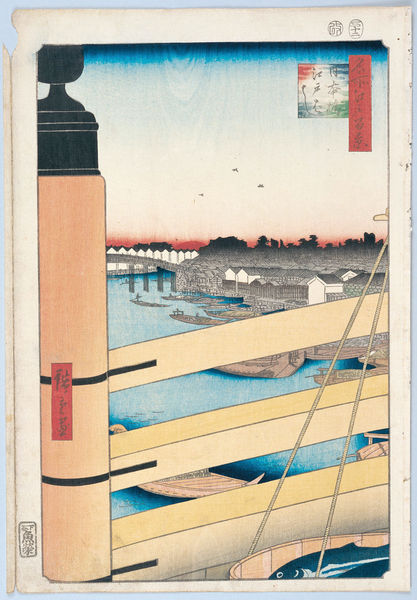
Titel: 100 berühmte Ansichten von Edo
Künstler: Utagawa Hiroshige
Schlagwörter: blau, himmel, meer, wasser, weiß, bäume, fluss, gelb, stadt, holz, pfeiler, schwarz, säule, haus, rot, malerei, horizont, häuser, vögel, brücke, boot, boote, holzschnitt, japan, schiffe, schrift, wellen, dorf, farbe, silhouette, hafen, planken, japonismus, geländer, bretter, japanisch, schriftzeichen, seil, becken, asien, lithographie, litographie, chinesisch, fisch, farbholzschnitt, 1800, chinesisch asiatisch, hiroshima, silhoulette